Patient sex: F
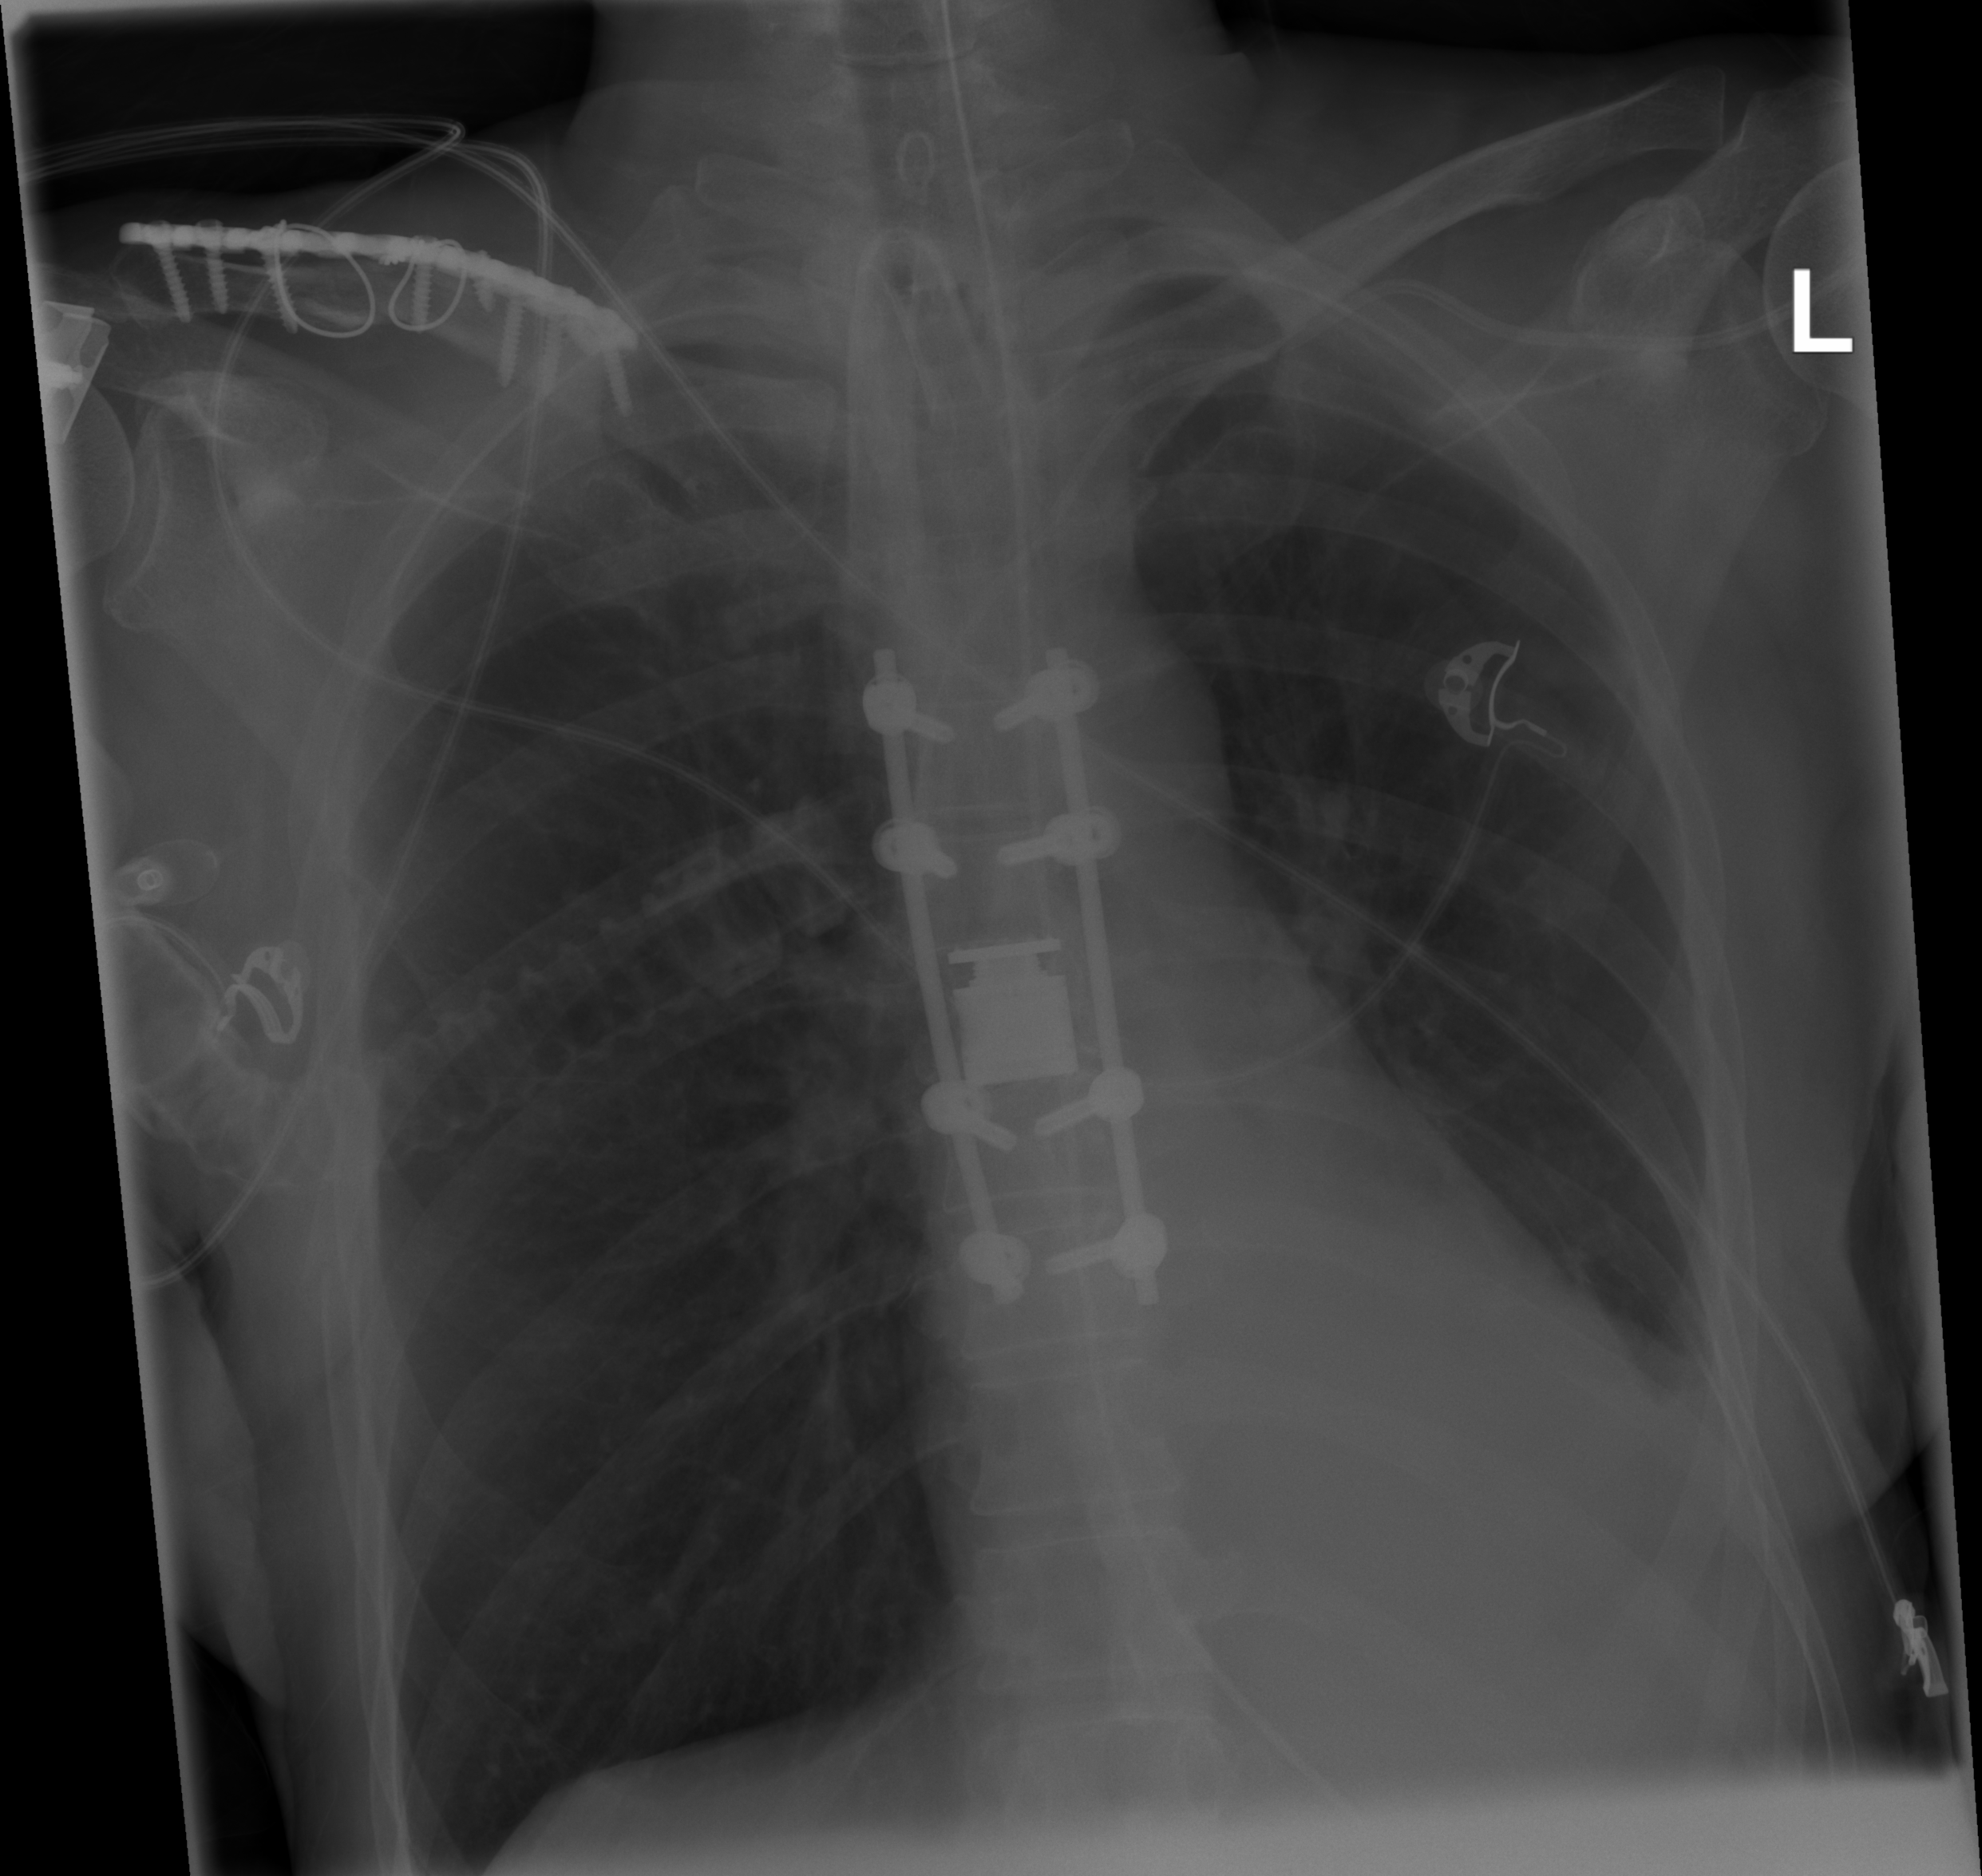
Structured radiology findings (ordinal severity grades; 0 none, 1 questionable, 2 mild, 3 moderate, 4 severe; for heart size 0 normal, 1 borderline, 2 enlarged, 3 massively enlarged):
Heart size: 0
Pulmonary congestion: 0
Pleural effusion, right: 0
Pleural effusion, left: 2
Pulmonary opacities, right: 0
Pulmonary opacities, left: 0
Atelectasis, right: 0
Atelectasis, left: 2